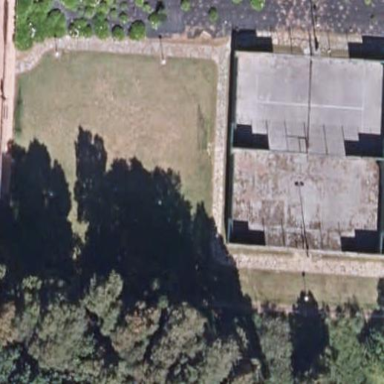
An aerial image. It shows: Tennis court on pitch.